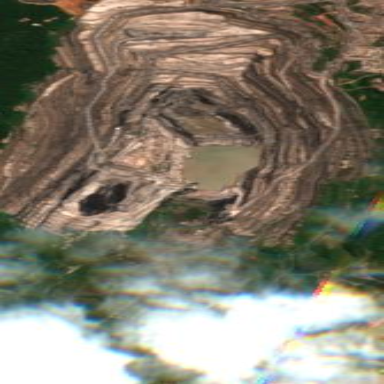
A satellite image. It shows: Quarry area.